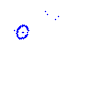
Particle: proton